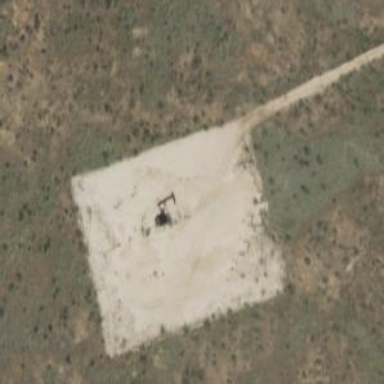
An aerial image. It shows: Petroleum well that is man-made.